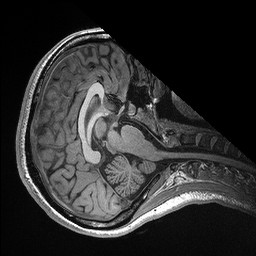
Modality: T1w
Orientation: axial
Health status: healthy
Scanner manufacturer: siemens
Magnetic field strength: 3 T
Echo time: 0.00298 s